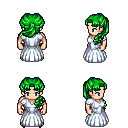
a pixel art fantasy rpg character, male body template, human, light skin, underdress, gold greaves, green princess hairstyle, gold boots, four views (front, back, left, right), 2x2 character sprite sheet, small pixel art, hard edges, no anti-aliasing